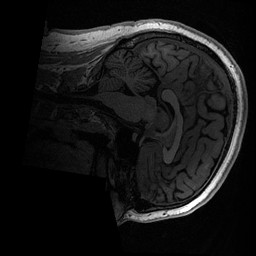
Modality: T1w
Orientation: sagittal
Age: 20
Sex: male
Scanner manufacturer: ge
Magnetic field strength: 3 T
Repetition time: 0.006952 s
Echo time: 0.00292 s